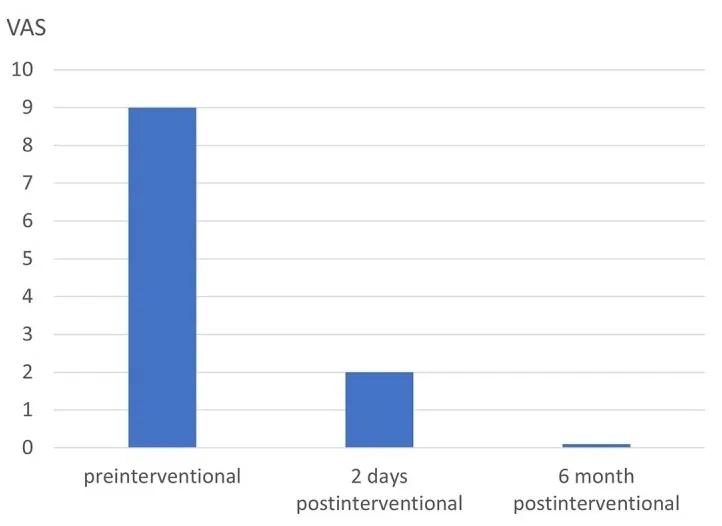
Pain development of the osseous destruction of the corpus vertebrae axis in the course after BKP.
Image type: chart (chart)